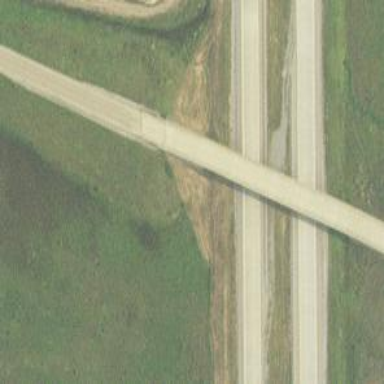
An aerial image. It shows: Unclassified road on bridge.